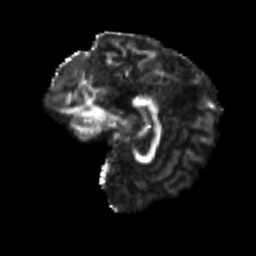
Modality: FA
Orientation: sagittal
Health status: ill
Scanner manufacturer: siemens
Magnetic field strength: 3 T
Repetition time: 13.7 s
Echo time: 0.098 s